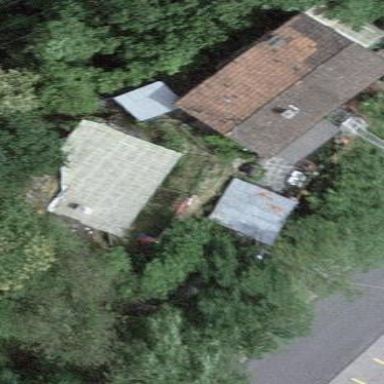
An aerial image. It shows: Shed building.